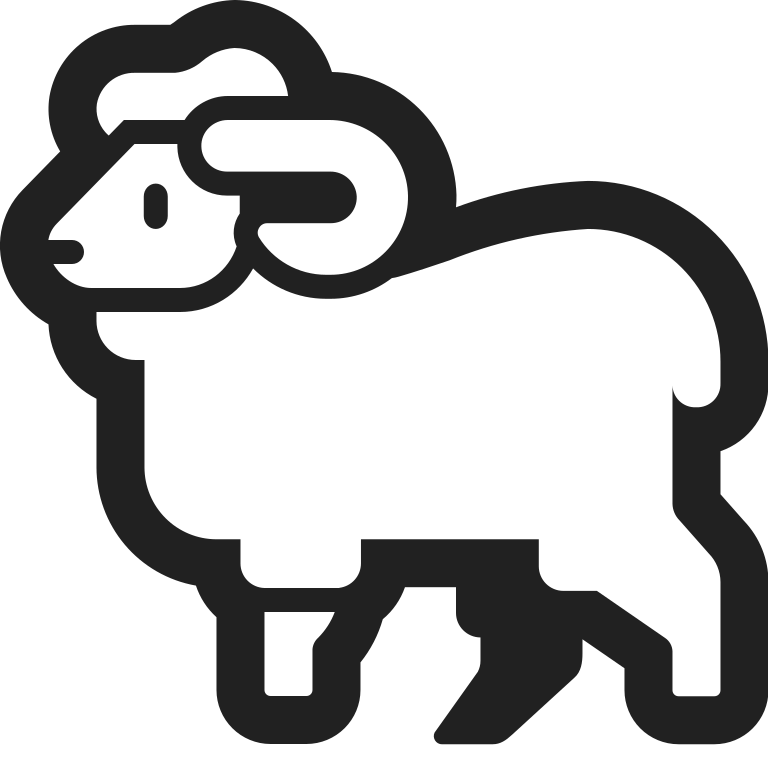
ram high contrast